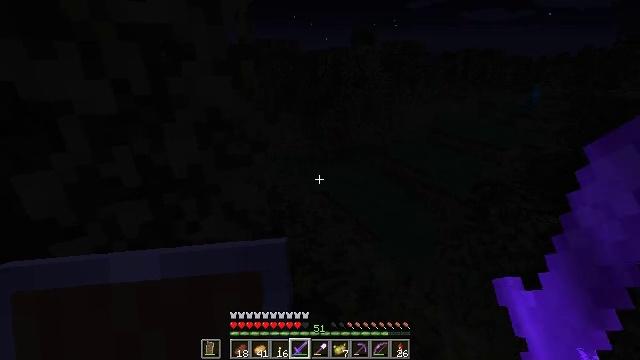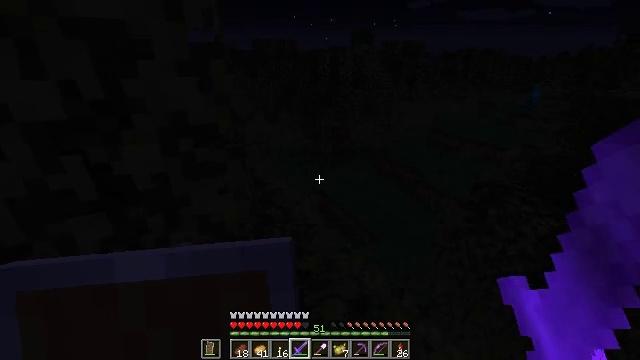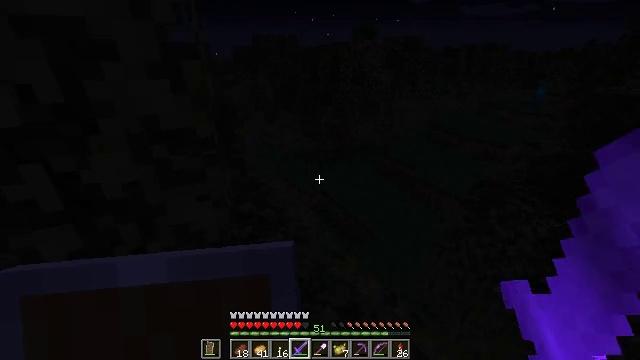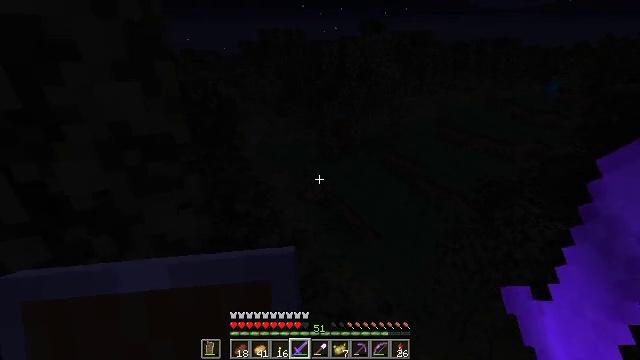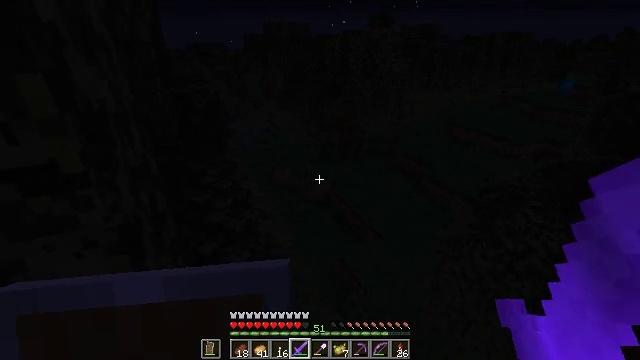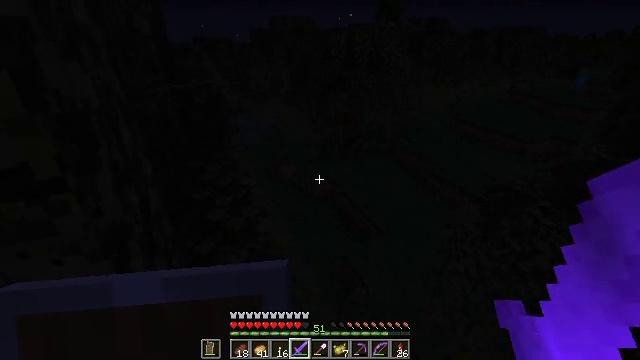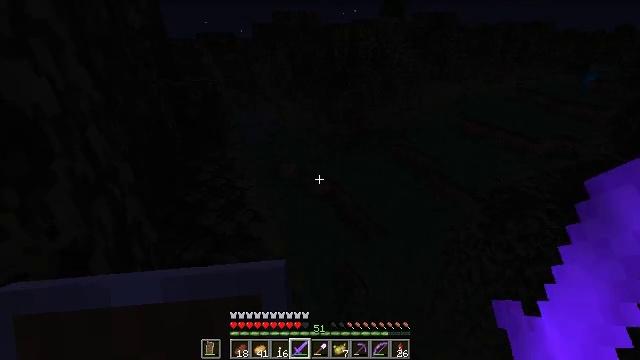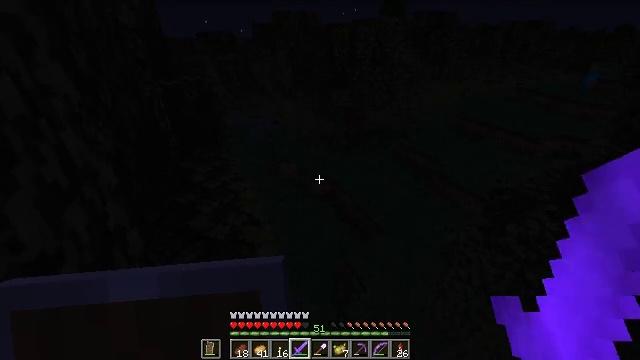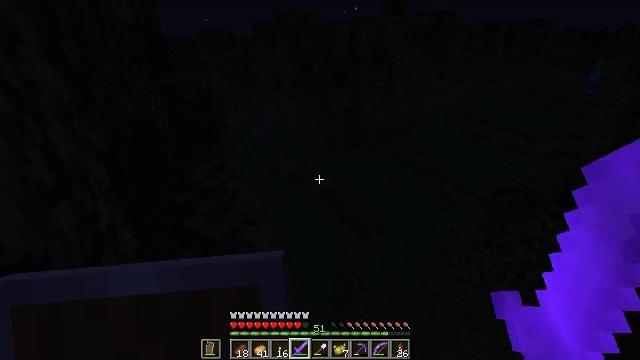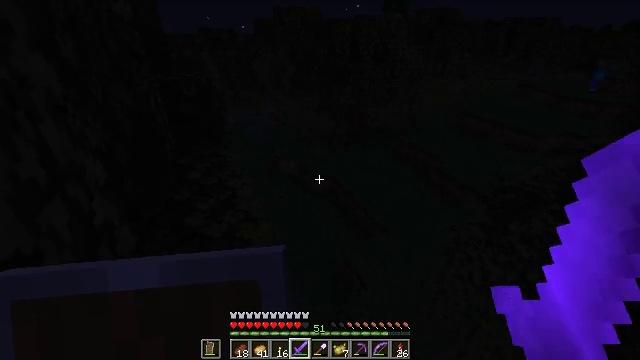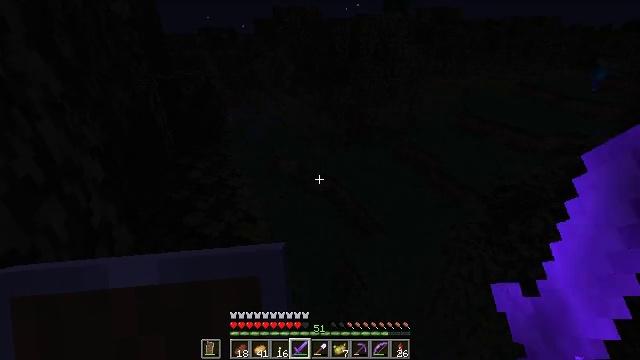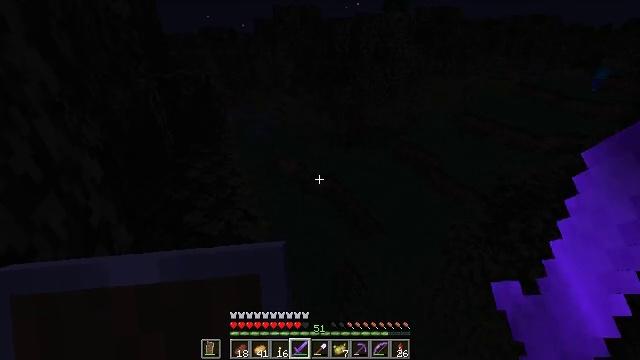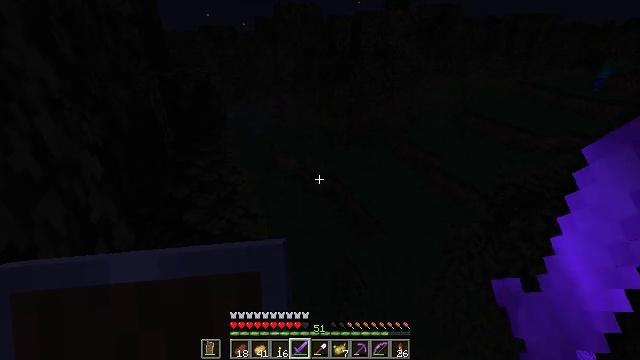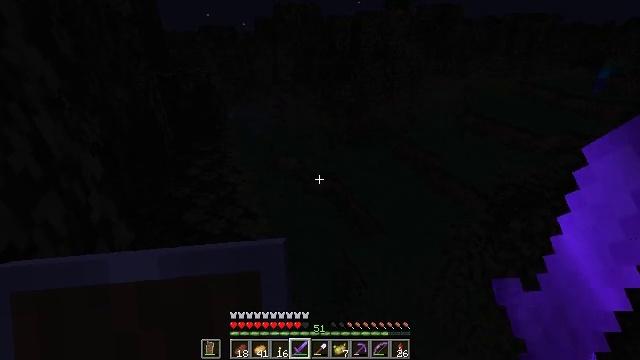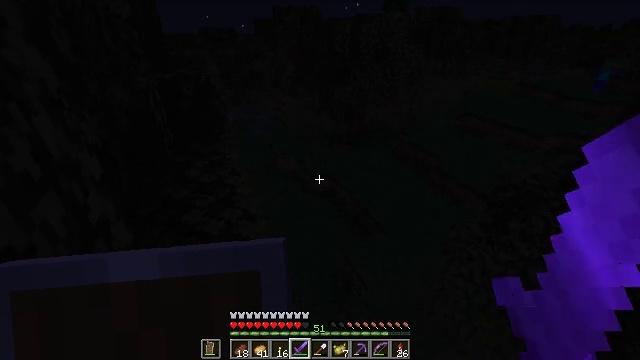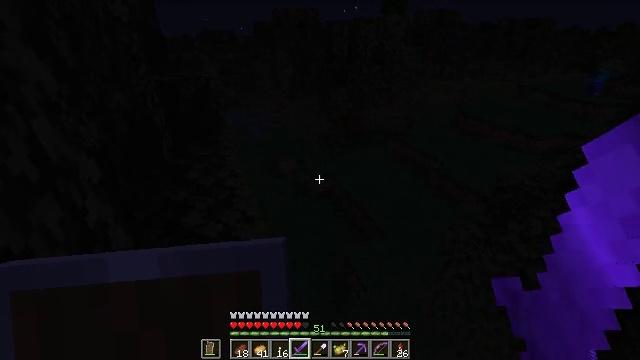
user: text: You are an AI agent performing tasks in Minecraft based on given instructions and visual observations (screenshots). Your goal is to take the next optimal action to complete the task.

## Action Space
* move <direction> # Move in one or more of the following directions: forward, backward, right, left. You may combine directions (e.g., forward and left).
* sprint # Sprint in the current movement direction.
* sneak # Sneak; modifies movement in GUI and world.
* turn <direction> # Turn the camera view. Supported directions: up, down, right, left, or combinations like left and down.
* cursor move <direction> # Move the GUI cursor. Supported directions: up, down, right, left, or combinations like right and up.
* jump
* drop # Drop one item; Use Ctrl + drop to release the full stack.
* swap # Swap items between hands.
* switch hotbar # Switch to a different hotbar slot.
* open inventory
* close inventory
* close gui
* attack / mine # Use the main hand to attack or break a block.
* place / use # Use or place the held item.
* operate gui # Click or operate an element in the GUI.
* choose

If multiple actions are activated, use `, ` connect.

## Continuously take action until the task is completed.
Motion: motion action
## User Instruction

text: Hunt mobs.
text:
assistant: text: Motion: move forward and move right
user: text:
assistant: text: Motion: move forward and move right
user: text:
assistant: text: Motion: move forward and move right, turn left
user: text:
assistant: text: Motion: move forward and move right, turn left
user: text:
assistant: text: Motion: move forward, turn left and down
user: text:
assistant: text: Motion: no_op
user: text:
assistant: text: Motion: no_op
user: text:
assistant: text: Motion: no_op
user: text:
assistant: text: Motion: no_op
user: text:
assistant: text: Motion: no_op
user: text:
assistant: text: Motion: no_op
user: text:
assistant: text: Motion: no_op
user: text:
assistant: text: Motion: no_op
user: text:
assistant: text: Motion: no_op
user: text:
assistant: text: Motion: no_op
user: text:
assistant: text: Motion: no_op
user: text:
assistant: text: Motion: no_op
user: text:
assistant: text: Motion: no_op
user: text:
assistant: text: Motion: no_op
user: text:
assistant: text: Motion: no_op
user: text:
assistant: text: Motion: no_op
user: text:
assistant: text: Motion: no_op
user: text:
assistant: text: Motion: no_op
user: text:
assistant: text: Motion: no_op
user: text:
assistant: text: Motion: no_op
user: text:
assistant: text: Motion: no_op
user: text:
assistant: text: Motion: no_op
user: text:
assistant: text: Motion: no_op
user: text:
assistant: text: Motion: no_op
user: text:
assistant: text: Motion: no_op